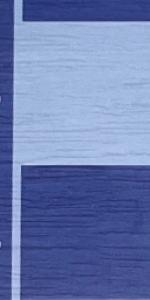
Label: Empty